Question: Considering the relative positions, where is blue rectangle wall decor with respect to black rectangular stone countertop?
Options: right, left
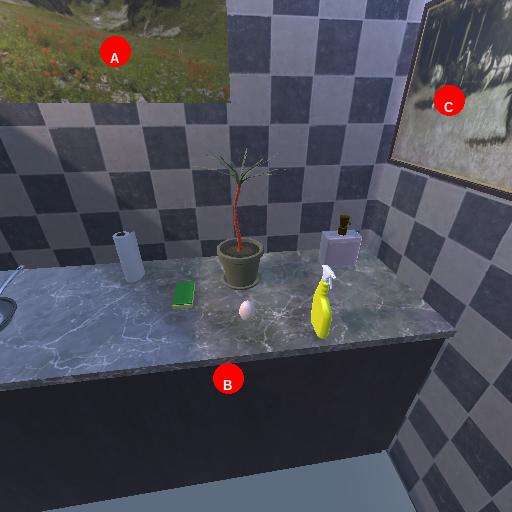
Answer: right